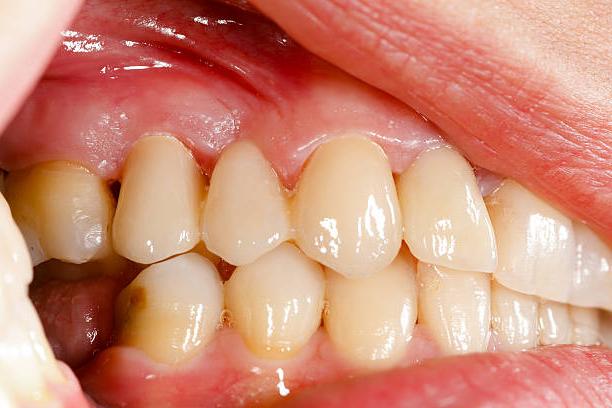
Condition: Gingivitis